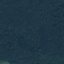
Label: Forest